Question: I have the following very simple R script which uses zoo to visualize daily numbers on a timeline:
'''
# Small script to plot daily number of added users to database
library(zoo)
data <- read.csv("search_history.csv", header=FALSE)
# last line will be cut because it might be incomplete
zoodata <- data[1:(length(data$V2)-1), ]
series <- zoo(zoodata$V2, zoodata$V1)
par(mar=c(7, 6, 4, 2),
lab=c(5, 6, 5),
mgp = c(4, 1, 0))
plot(series,
main="Number of users added to database over time",
xlab="Date",
ylab="Number of users",
las=2,
lwd=2,
col="red",
cex.axis=0.7)
'''
Content of search_history.csv:
'''
"2012-12-27","458","4728"
"2012-12-28","239","6766"
"2012-12-29","193","8189"
"2012-12-30","148","7698"
"2012-12-31","137","7370"
"2013-01-01","119","6324"
"2013-01-02","122","7016"
"2013-01-03","115","7986"
"2013-01-04","112","8222"
"2013-01-05","112","6828"
"2013-01-06","124","7318"
"2013-01-07","121","8228"
"2013-01-08","120","8158"
...
'''
I want to visualize the first (V1) and the second column (V2). I basically have two problems: The and obvious one are the dashed lines at y-Position ~50 and ~450. How can I remove them and why are they even included?
The problem is the inclusion of 2013-01-26 in the x-Axis. As you can see, I removed the last line of the dataset which contains this data (like an amateur, maybe there is a better way to do this). So the plot should not include the last date. I don't understand why it even knows about this date since it takes 'zoodata' as input, not 'data'.

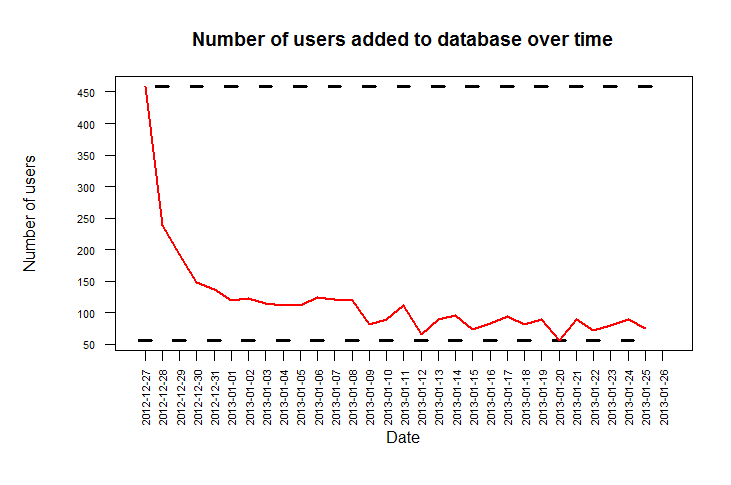
Answer: Two things: Your strings are being read as factors, and you are indexing your 'zoo' object by a character vector instead of by Dates.
If you include 'stringsAsFactors=FALSE' in your 'read.csv' call and give your 'zoo' object a 'Date' index it will look more like you were expecting.
'''
library(zoo)
data <- read.csv(text='"2012-12-27","458","4728"
"2012-12-28","239","6766"
"2012-12-29","193","8189"
"2012-12-30","148","7698"
"2012-12-31","137","7370"
"2013-01-01","119","6324"
"2013-01-02","122","7016"
"2013-01-03","115","7986"
"2013-01-04","112","8222"
"2013-01-05","112","6828"
"2013-01-06","124","7318"
"2013-01-07","121","8228"
"2013-01-08","120","8158"', header=FALSE,
stringsAsFactors=FALSE)
zoodata <- data[1:(length(data$V2)-1), ]
series <- zoo(zoodata$V2, as.Date(zoodata$V1))
par(mar=c(7, 6, 4, 2),
lab=c(5, 6, 5),
mgp = c(4, 1, 0))
plot(series,
main="Number of users added to database over time",
xlab="Date",
ylab="Number of users",
las=2,
lwd=2,
col="red",
cex.axis=0.7)
'''
Which produces: